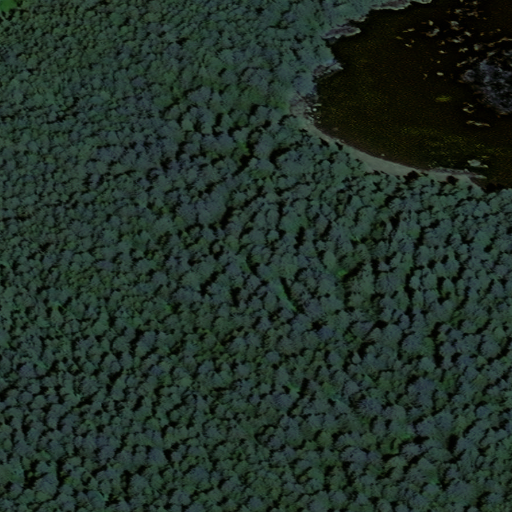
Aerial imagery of island in Alaska named Hogg Island containing only unknown